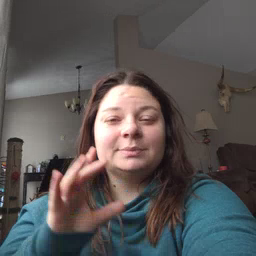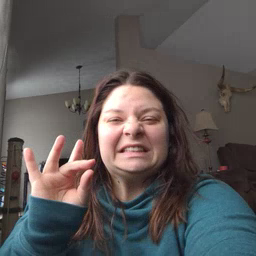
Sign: sticky